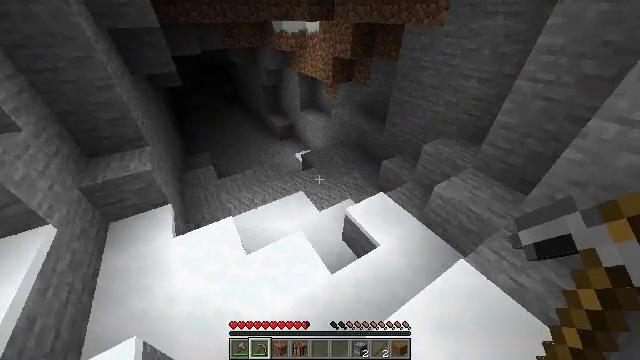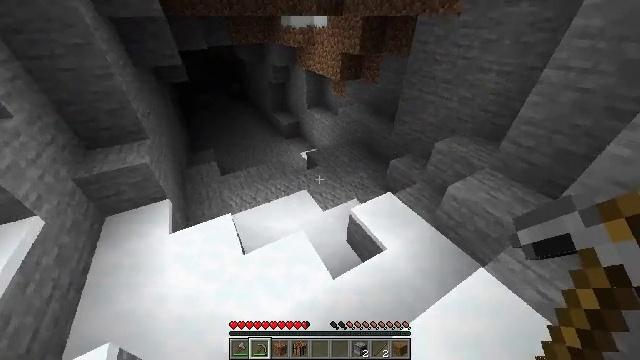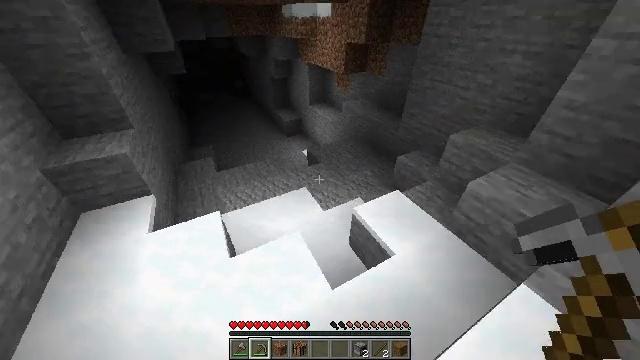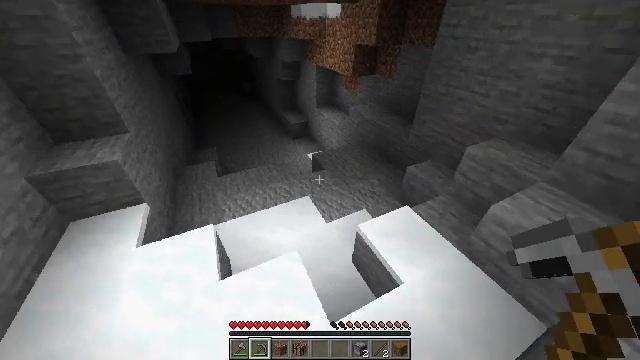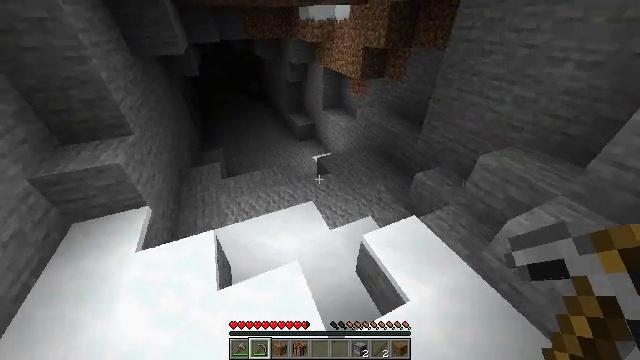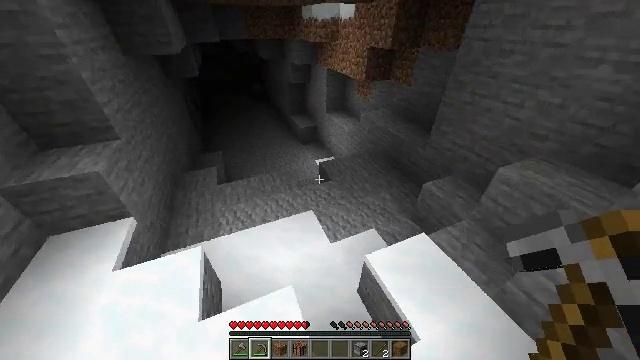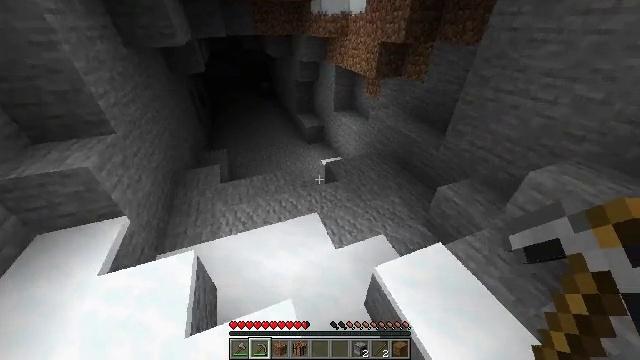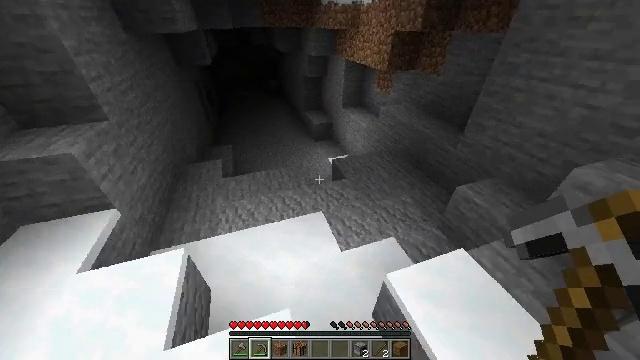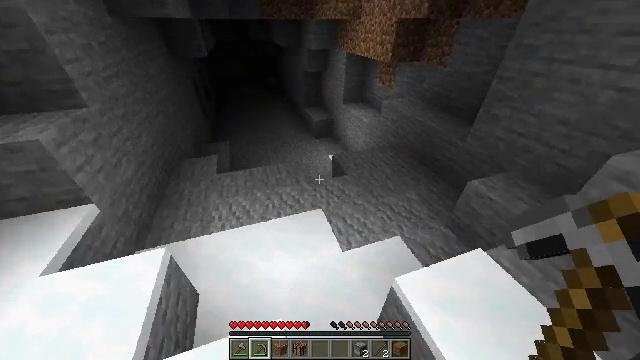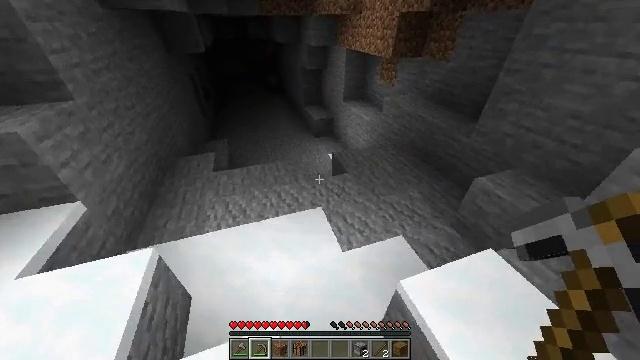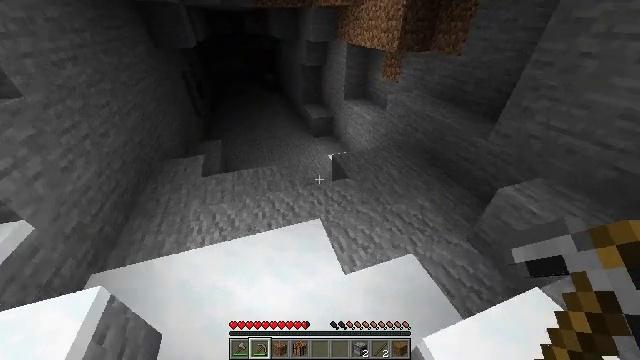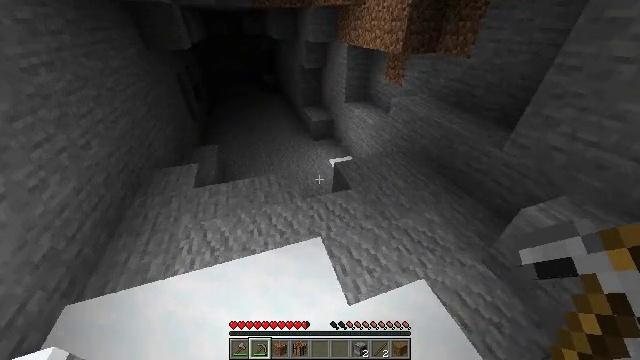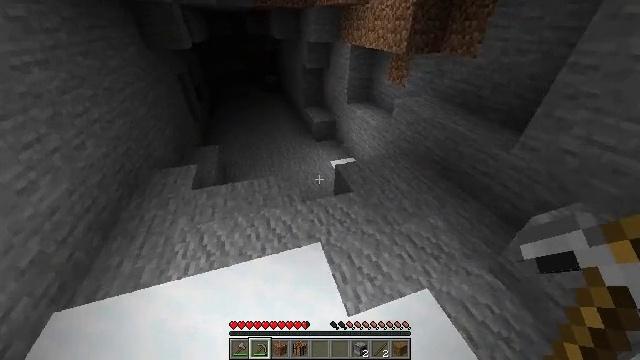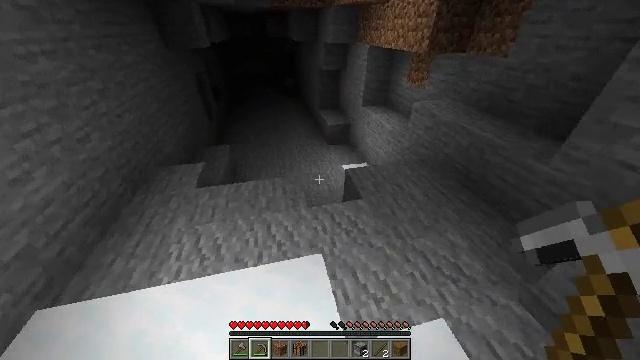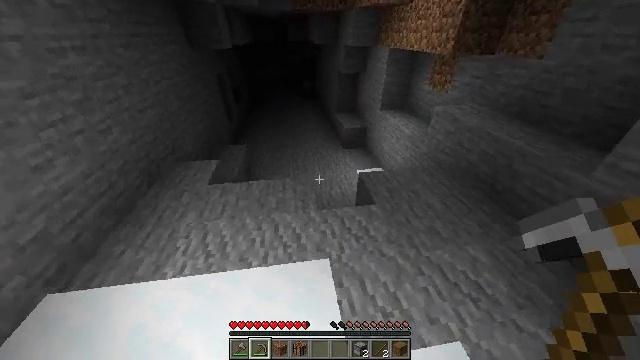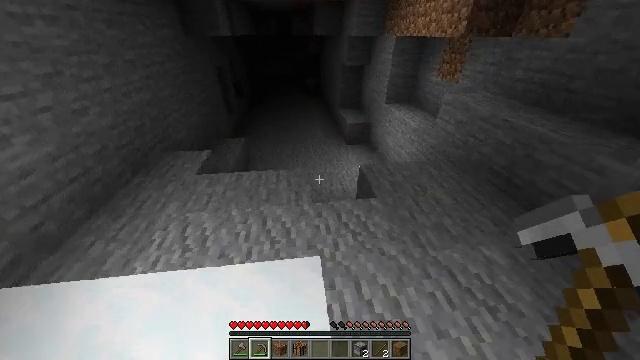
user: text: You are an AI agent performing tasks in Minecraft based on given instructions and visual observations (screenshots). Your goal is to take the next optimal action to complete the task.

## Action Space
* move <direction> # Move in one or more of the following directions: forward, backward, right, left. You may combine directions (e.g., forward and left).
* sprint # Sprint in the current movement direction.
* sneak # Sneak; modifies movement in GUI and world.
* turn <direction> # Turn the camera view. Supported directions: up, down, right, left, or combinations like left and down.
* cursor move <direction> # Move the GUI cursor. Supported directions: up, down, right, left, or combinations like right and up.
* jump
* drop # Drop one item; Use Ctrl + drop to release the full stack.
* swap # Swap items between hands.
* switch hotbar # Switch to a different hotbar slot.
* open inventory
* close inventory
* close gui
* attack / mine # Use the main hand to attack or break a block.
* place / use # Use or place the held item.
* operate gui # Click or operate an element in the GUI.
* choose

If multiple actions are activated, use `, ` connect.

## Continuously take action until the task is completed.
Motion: motion action
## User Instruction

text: Collect books by breaking the bookshelf.
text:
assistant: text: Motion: move forward, sprint, turn left
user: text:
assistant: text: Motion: move forward, sprint, turn left
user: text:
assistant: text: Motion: move forward, sprint, turn left
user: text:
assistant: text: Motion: move forward, sprint, turn left
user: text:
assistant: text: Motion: move forward, sprint, turn left
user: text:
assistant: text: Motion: move forward, sprint, turn left
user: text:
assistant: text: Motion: move forward, sprint, turn left
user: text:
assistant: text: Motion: move forward, sprint
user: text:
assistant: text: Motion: move forward, sprint
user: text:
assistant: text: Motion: move forward, sprint
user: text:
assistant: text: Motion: move forward, sprint
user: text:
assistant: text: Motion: move forward and move right, sprint
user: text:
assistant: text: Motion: move forward and move right, sprint, turn left
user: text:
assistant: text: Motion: move forward and move right, sprint, turn left and up
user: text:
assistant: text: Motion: move forward and move right, sprint, turn left
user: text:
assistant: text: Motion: move forward, sprint
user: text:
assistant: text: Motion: move forward, sprint
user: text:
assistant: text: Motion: move forward, sprint
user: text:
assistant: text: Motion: move forward, sprint, turn left and up
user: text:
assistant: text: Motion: move forward, sprint, turn left and up
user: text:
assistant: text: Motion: move forward, sprint
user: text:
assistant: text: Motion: move forward, sprint
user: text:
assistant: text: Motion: move forward, sprint
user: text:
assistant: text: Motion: move forward and move right, sprint
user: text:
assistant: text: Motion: move forward and move right, sprint, turn left and up
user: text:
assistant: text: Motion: move forward and move right, sprint, turn left and up
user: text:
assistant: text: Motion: move forward and move right, sprint, turn left
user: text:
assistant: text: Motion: move forward and move right, sprint
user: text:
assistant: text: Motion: move forward and move right, sprint
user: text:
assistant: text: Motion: move forward and move right, sprint